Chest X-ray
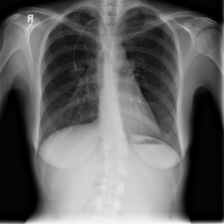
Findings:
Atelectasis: negative
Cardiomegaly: negative
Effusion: negative
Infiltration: negative
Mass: negative
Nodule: negative
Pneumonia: negative
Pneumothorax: negative
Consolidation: negative
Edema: negative
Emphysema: negative
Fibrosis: negative
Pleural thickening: negative
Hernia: negative